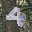
Label: 4